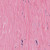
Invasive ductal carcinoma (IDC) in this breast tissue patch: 0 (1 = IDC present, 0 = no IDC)